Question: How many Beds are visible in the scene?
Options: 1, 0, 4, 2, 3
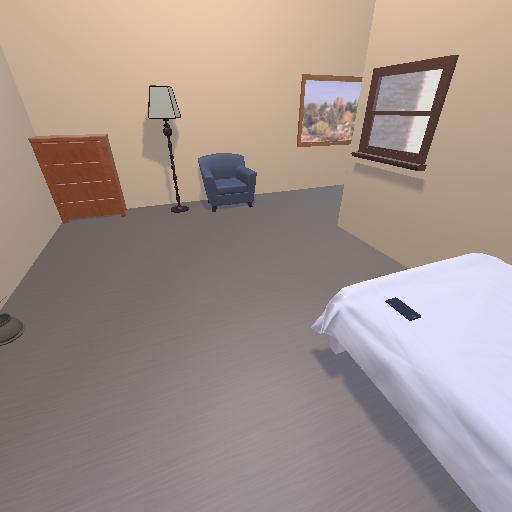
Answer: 1